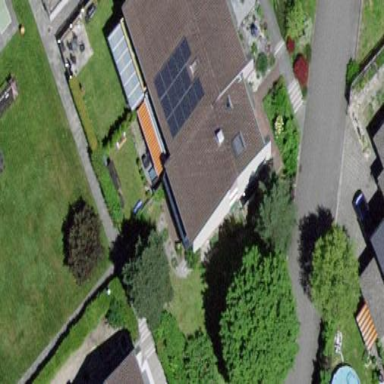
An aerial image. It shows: Terrace building with gabled roof made of roof tiles.